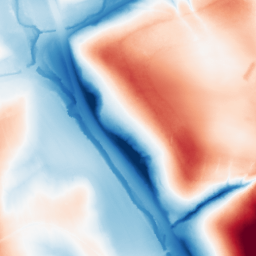
Category: classical
Decomposition family: gaussian_anisotropic
Decomposition parameters: sigma_x: 50
sigma_y: 20
Upsampling method: regularized
Upsampling parameters: scale: 4
lambda_reg: 0.001
Upsampling scale: 4